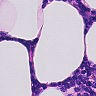
Metastatic tissue present: no